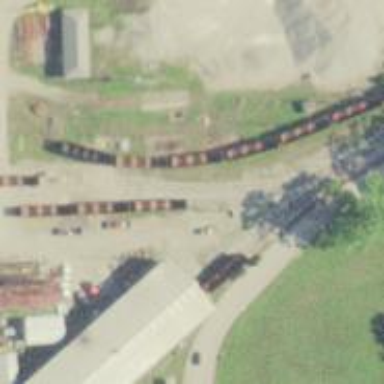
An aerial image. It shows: Railway spur service.